Brain MRI, t2w sequence, axial 2D slice.
Patient: age 28, sex F, weight 95 kg, height 1.95 m
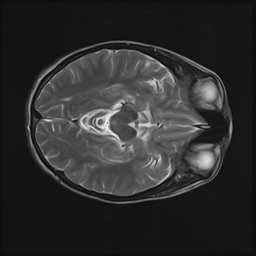